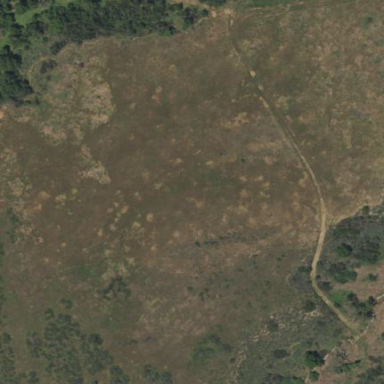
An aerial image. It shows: Natural grassland covered with grass.